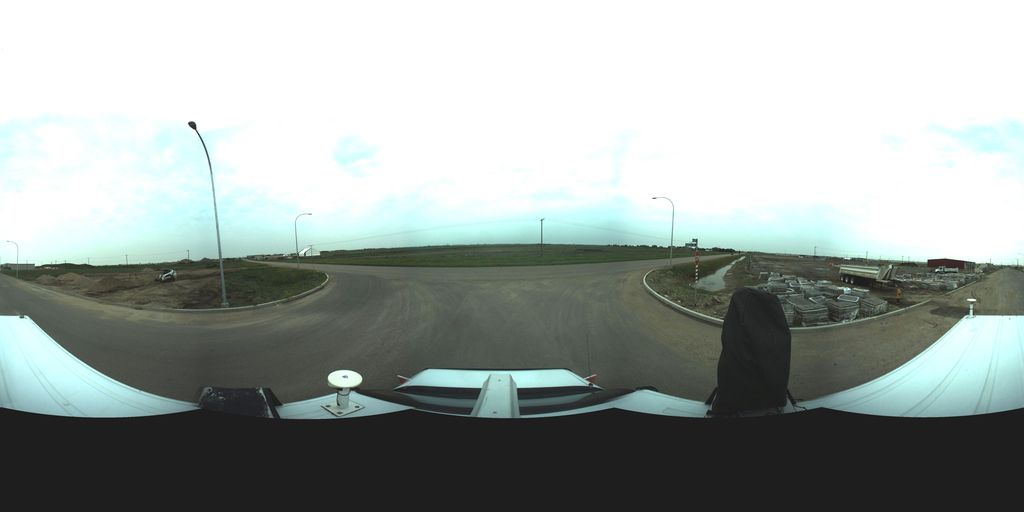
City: saskatoon